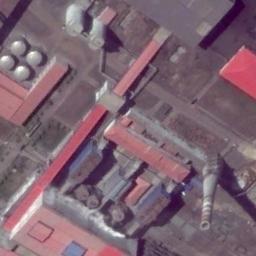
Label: thermal_power_station